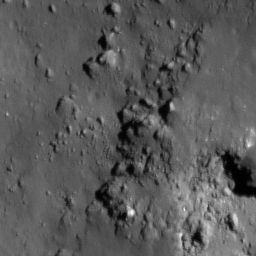
Pit: Weiner F 1
Host crater: Weiner F
Host type: impact_melt
Lunar coordinates: latitude 41.072, longitude 149.928